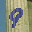
Label: 9